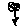
Label: flower